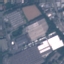
Land use / land cover: Industrial